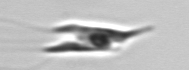
Label: Chrysochromulina_lanceolata